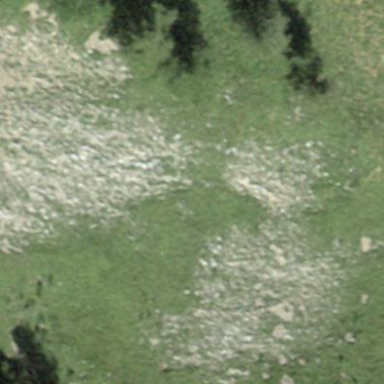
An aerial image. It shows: Natural scree.